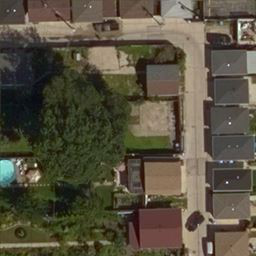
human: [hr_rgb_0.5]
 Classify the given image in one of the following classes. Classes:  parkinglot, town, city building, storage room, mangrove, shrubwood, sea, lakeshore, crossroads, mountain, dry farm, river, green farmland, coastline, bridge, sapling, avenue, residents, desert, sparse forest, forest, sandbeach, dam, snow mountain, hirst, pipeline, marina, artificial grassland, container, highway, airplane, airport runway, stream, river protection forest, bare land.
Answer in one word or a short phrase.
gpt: residents